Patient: sex M, age 47
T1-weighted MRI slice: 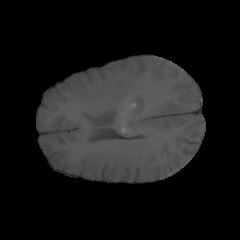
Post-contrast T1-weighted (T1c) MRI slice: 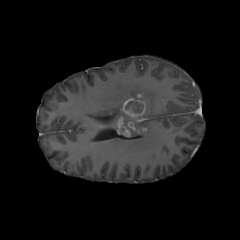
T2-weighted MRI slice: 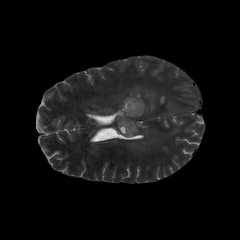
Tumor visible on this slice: yes
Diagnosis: Glioblastoma, IDH-wildtype
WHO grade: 4